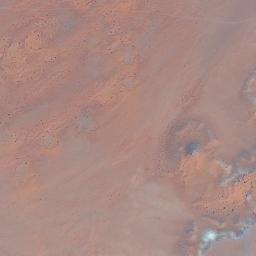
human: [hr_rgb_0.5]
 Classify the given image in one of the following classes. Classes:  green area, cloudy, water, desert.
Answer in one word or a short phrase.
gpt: desert